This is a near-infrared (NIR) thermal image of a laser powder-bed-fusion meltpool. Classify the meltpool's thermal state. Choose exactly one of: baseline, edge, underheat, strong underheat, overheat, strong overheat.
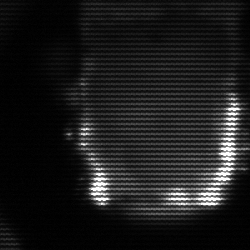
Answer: baseline